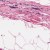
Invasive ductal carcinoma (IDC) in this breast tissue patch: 0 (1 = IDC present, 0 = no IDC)